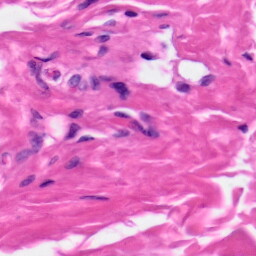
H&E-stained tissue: Skin